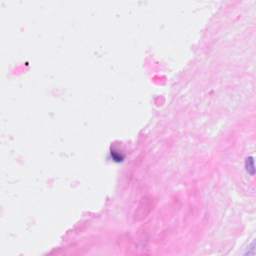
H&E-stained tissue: Breast